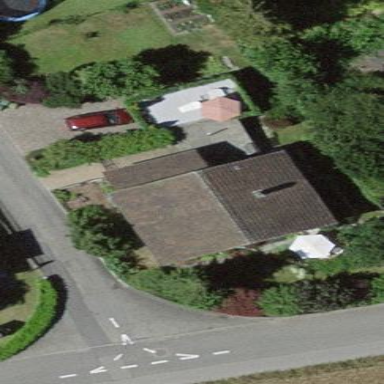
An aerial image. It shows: Building with tiled roof.